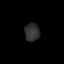
Tissue: lung
Cell type: Epithelial cells
Senescence score: 0.1852
Nuclear area (px): 265
Mean DAPI intensity: 48.351